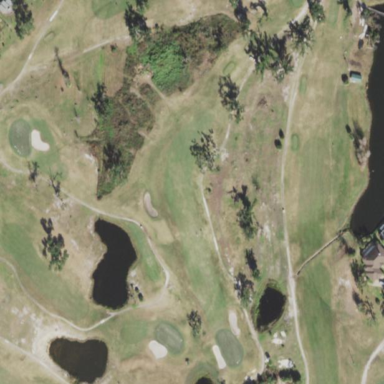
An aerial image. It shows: Area with grass used as rough in golf course.